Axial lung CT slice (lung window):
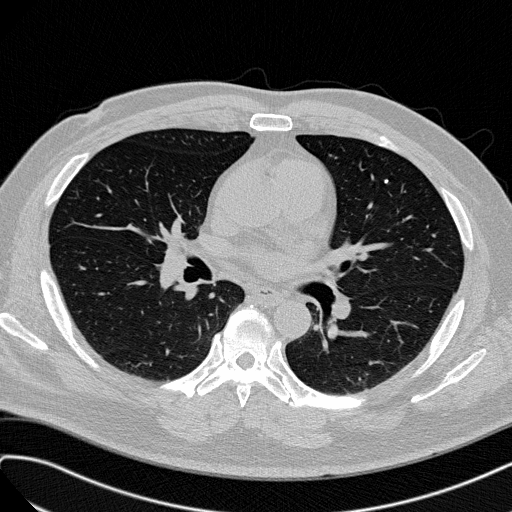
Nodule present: yes
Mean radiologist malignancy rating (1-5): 1